Field crop: tomato
Growth stage: 2
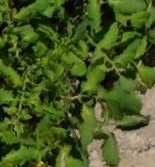
Species: tomato